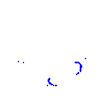
Particle: pion